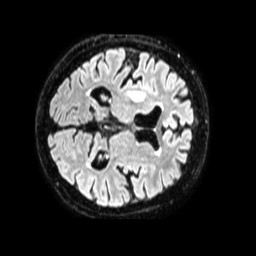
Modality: FLAIR
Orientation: axial
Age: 76
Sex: female
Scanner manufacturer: philips
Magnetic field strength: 1.5 T
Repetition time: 4.8 s
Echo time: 0.3363 s